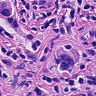
Metastatic tissue present: yes